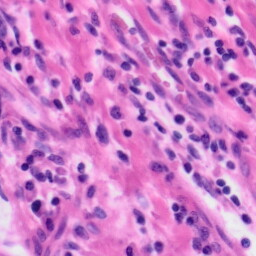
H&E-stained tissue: Tonsil